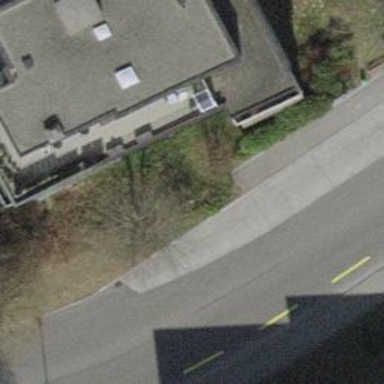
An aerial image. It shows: Sidewalk that serves as platform for public transport.